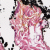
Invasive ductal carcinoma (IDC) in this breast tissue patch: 0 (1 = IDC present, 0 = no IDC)